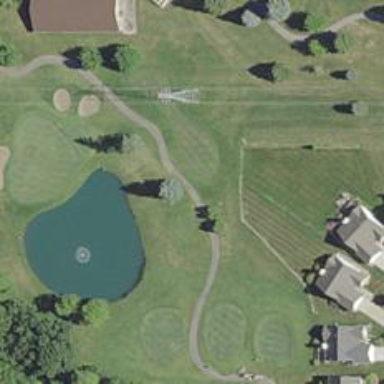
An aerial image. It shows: Path for both roads and golfers.